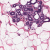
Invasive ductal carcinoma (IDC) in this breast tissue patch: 0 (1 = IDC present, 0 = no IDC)